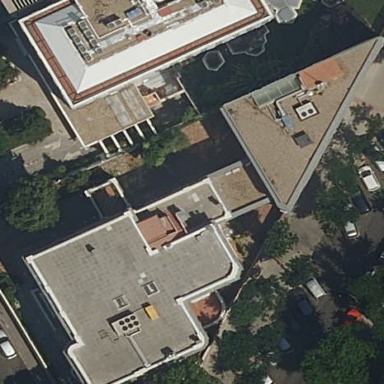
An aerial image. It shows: Building.